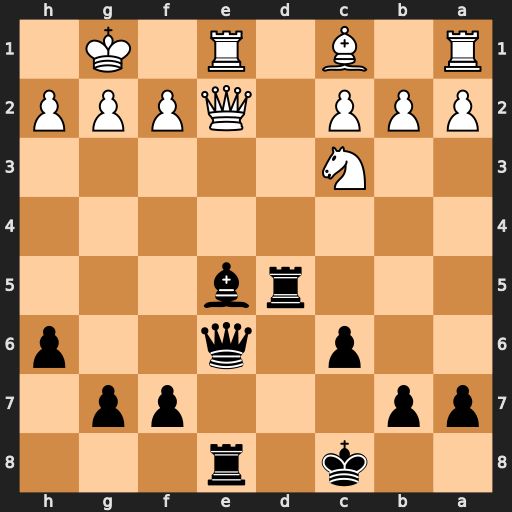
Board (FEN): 2k1r3/pp3pp1/2p1q2p/3rb3/8/2N5/PPP1QPPP/R1B1R1K1
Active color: b
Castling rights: -
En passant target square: -
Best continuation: Bxc3 Qxe6+ Rxe6